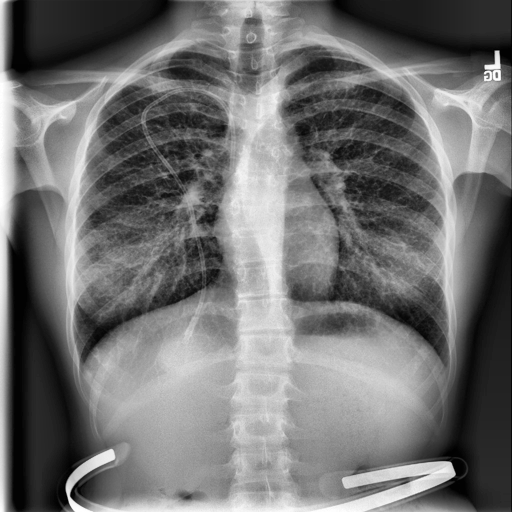
Finding: NORMAL